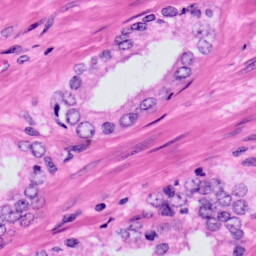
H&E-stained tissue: Prostate